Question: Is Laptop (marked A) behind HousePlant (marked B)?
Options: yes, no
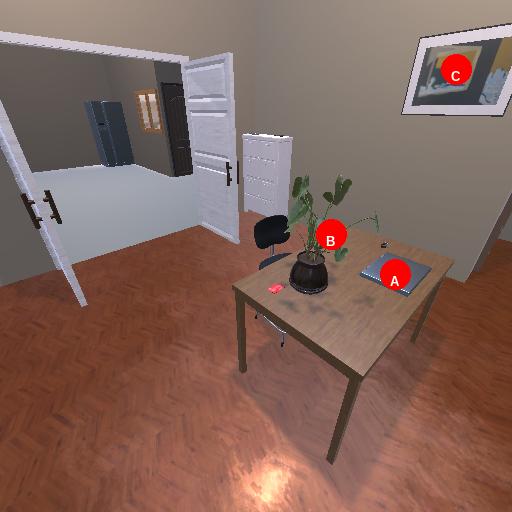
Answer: yes